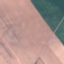
Label: AnnualCrop